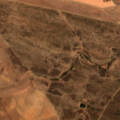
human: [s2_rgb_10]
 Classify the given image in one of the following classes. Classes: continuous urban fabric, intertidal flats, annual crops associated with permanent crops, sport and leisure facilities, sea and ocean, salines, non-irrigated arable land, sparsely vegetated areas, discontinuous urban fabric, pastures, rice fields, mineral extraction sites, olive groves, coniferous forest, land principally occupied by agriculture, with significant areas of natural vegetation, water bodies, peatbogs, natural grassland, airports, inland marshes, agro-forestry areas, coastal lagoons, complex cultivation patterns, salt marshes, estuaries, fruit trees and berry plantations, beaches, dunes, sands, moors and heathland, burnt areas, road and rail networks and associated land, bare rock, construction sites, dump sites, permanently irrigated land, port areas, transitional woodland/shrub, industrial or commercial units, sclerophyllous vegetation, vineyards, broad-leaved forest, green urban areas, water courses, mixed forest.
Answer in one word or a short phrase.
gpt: non-irrigated arable land, transitional woodland/shrub